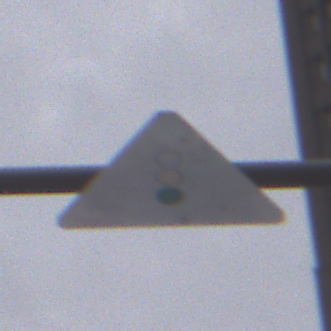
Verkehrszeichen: Lichtzeichenanlage
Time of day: MorningAfternoon
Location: Outdoor (Urban)
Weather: Overcast
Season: NotSpecified
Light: Natural